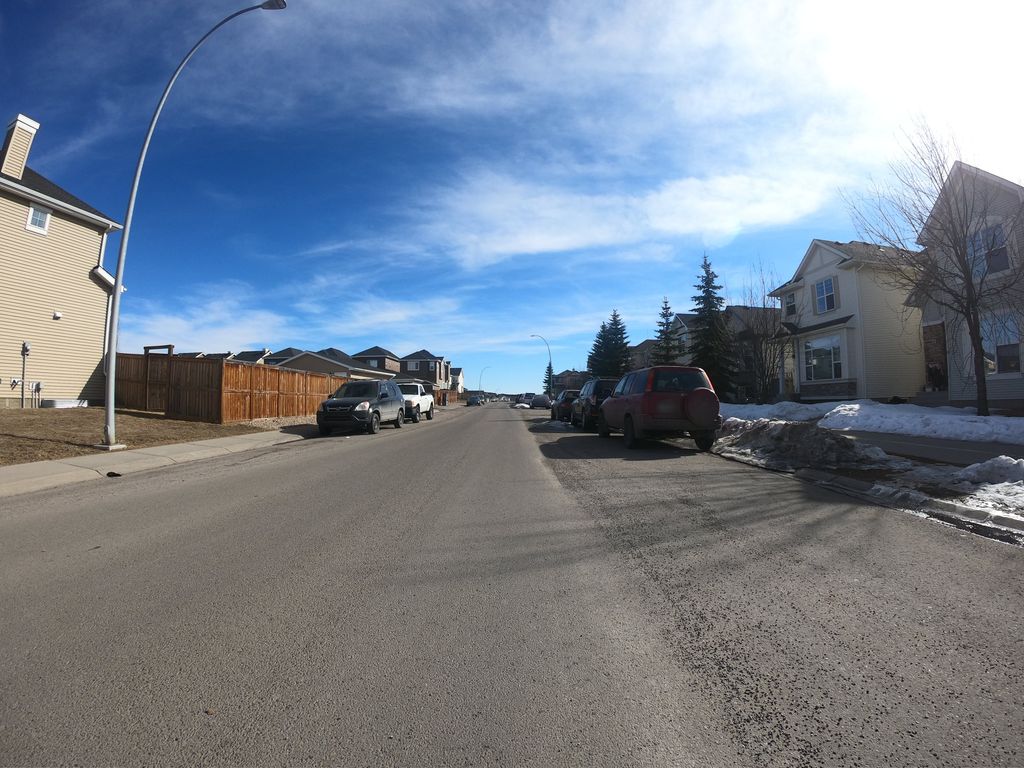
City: calgary